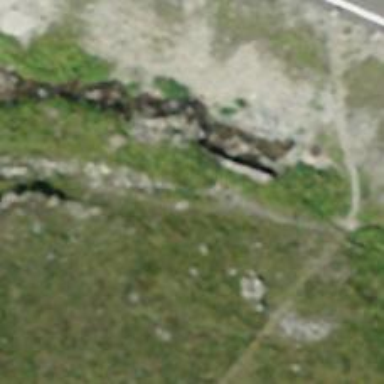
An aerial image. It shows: Path with grade 5 tracktype.